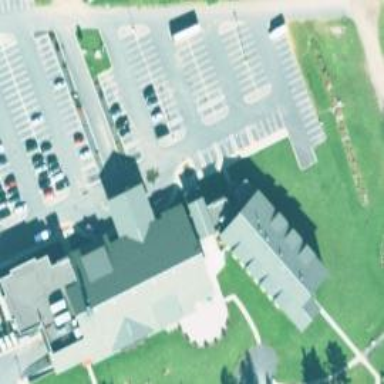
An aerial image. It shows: Hotel building.